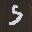
Label: 5